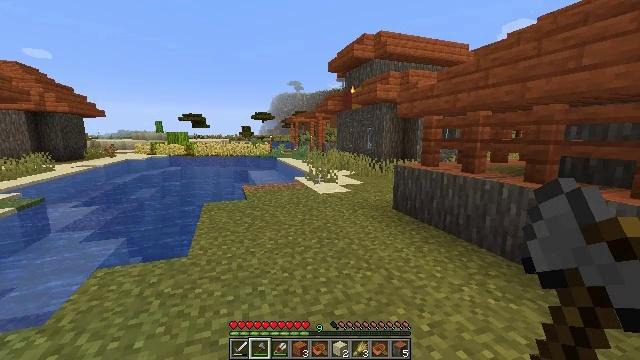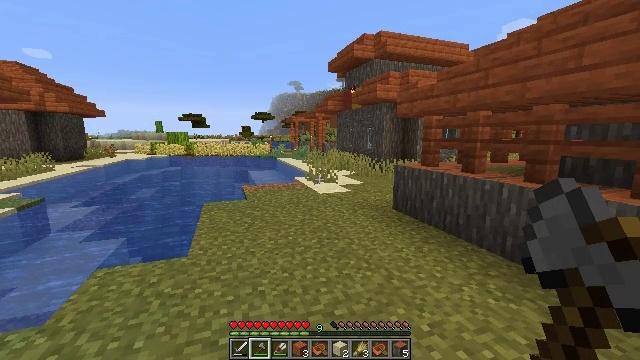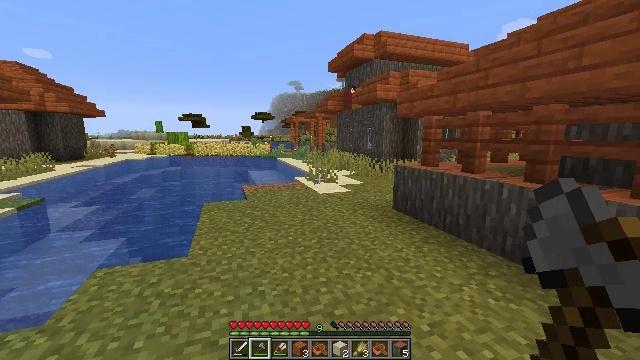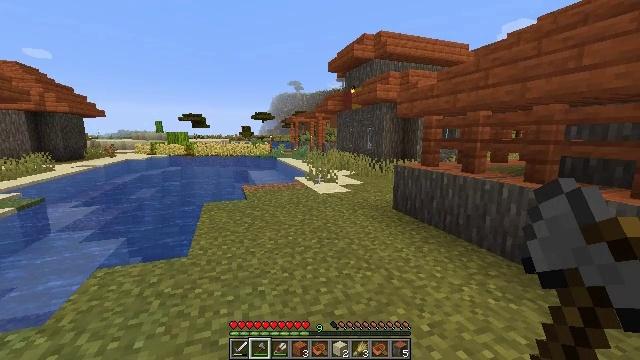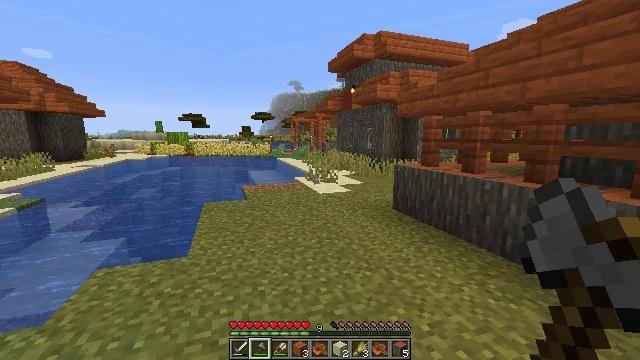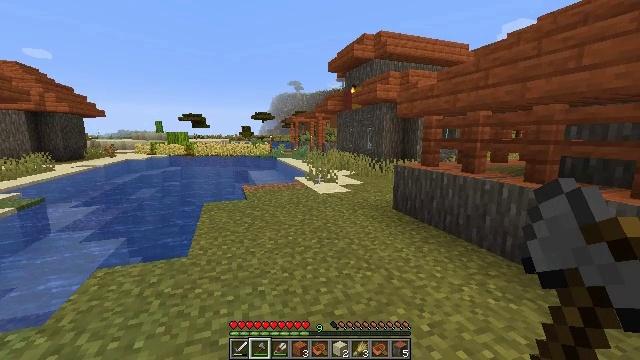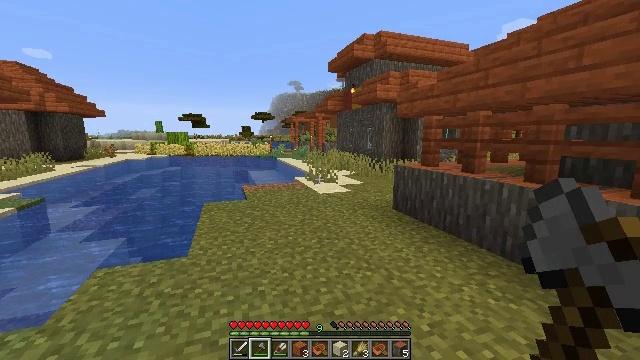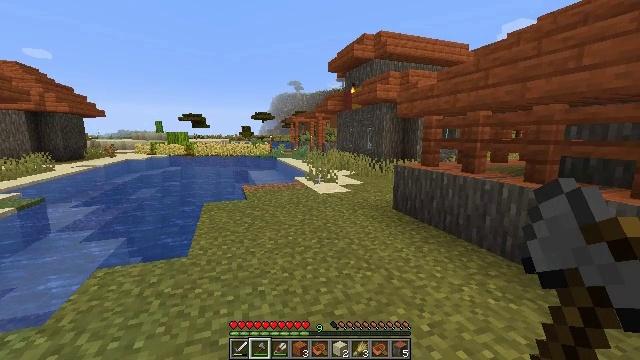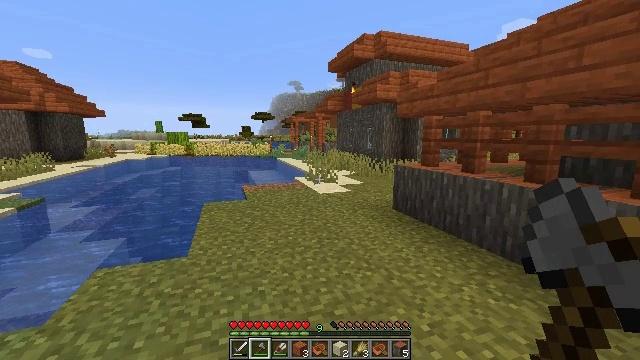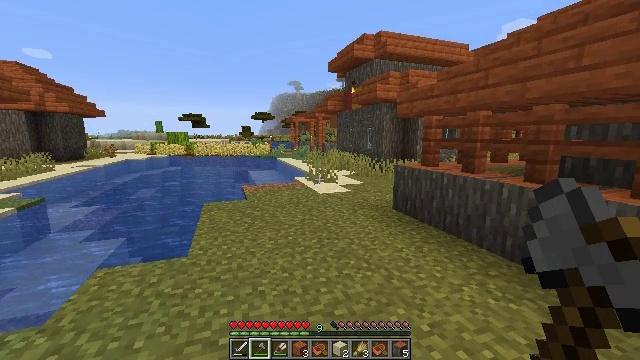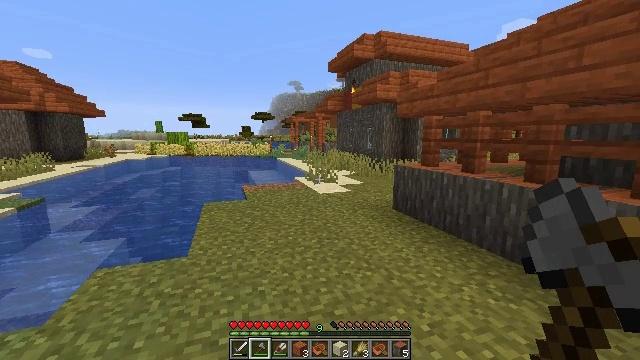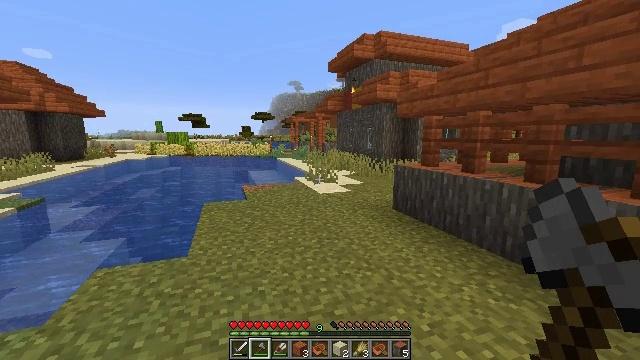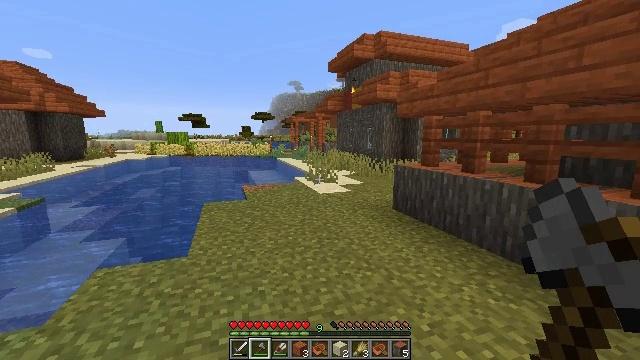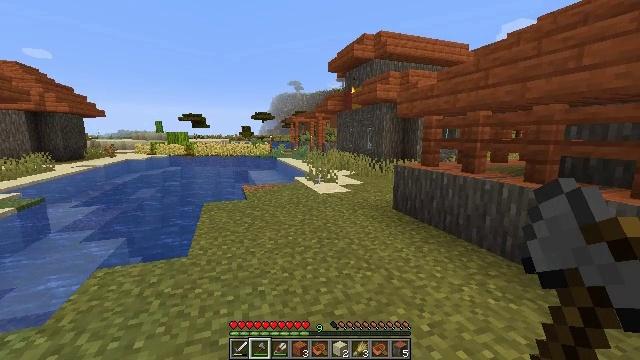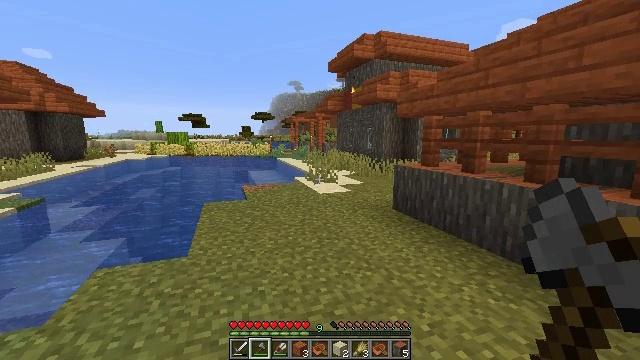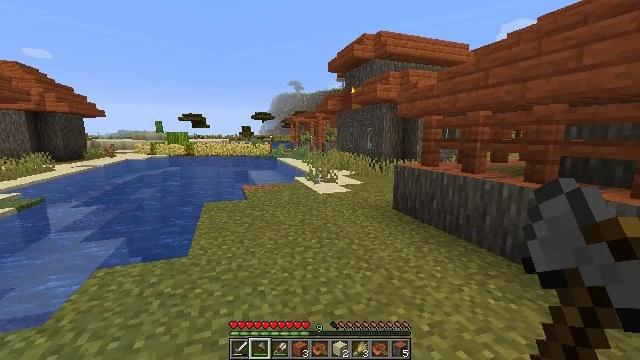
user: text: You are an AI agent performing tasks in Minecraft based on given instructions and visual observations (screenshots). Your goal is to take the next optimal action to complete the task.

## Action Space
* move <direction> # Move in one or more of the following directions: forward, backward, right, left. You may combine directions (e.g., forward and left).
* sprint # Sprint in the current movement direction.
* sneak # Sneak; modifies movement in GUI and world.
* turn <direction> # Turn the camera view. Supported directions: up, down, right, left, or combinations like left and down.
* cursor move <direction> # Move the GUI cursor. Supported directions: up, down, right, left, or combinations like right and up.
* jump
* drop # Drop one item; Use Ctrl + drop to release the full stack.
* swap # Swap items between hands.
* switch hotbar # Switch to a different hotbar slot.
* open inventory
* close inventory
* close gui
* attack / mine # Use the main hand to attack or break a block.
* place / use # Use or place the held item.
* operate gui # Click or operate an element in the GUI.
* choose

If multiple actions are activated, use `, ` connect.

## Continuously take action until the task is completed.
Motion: motion action
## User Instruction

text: Destroy the orange bed to move it.
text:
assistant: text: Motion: no_op
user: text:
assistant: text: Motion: no_op
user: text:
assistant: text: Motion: no_op
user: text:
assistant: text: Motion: no_op
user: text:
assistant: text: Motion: no_op
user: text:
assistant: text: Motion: no_op
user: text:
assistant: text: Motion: no_op
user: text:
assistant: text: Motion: no_op
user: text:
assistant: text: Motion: no_op
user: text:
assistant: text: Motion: no_op
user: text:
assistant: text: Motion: no_op
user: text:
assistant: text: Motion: no_op
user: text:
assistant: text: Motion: no_op
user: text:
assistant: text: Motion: no_op
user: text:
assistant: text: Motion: no_op
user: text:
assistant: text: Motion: no_op
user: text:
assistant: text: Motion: move forward
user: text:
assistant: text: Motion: move forward
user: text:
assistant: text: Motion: move forward
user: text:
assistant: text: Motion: move forward, turn left
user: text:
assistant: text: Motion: move forward, turn left
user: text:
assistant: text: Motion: move forward, turn left
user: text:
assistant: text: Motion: move forward, turn left and down
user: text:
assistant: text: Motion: move forward, turn left and down
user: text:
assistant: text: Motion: move forward, turn left
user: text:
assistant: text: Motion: move forward, turn left
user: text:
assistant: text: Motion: move forward, turn left
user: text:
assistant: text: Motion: move forward, turn left
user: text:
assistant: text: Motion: move forward, turn left
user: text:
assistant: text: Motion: move forward, turn left